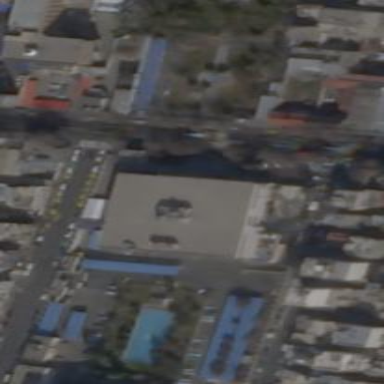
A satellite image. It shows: Department store building.